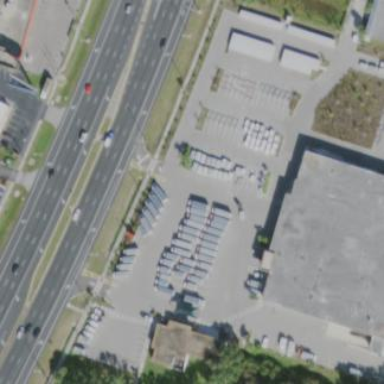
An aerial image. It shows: Commercial area.